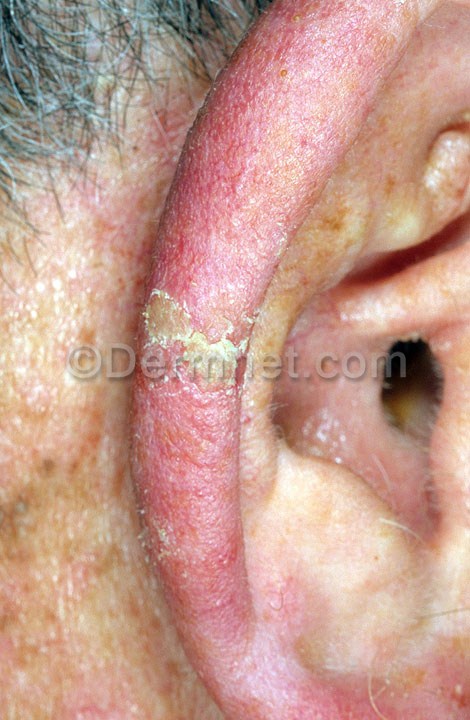
Disease: Actinic Keratosis Basal Cell Carcinoma and other Malignant Lesions